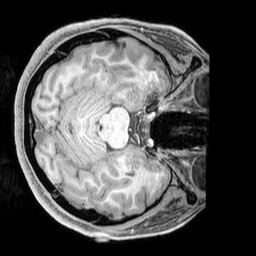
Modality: T1w
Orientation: axial
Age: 22
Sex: female
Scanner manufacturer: siemens
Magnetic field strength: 3 T
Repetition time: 2.3 s
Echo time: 0.00226 s